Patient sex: M
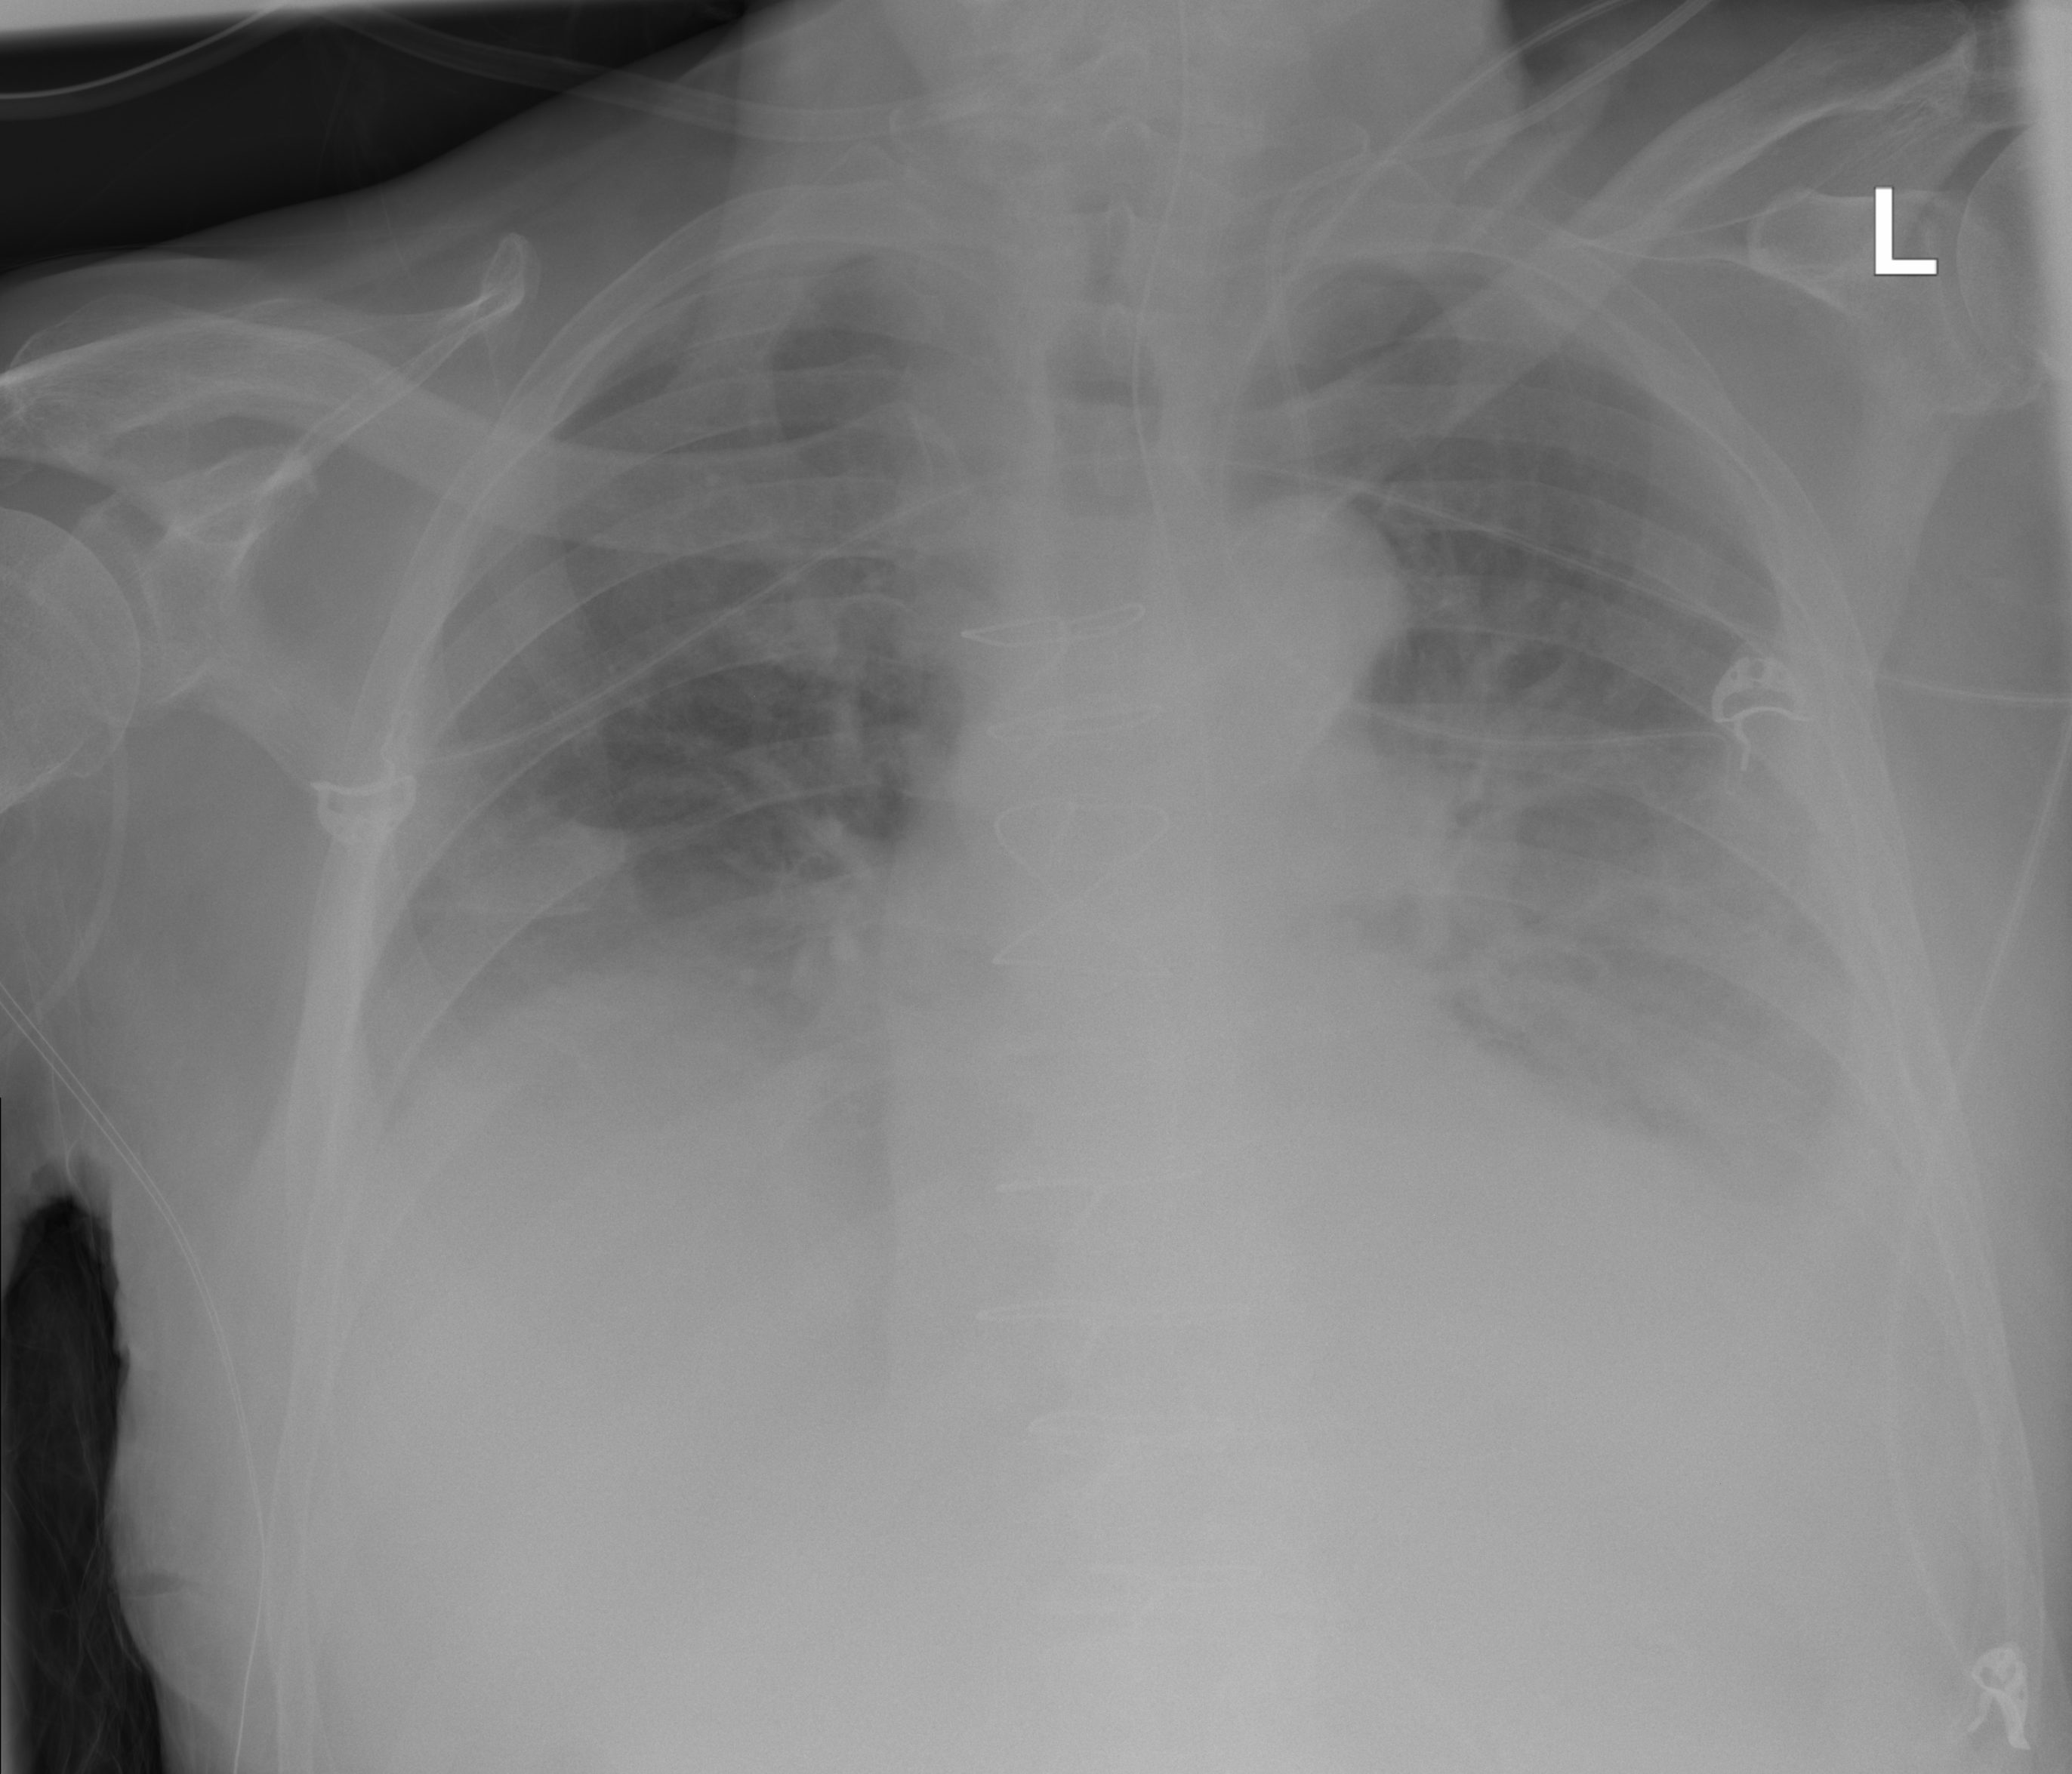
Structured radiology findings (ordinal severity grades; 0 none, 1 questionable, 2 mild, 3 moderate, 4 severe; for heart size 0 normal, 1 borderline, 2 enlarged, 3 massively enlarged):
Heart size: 1
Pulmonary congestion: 2
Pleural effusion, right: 2
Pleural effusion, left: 3
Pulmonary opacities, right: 0
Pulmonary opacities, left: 0
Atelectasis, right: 3
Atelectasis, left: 3